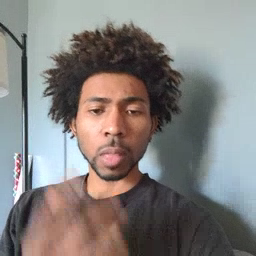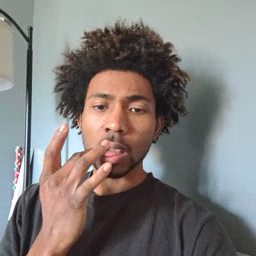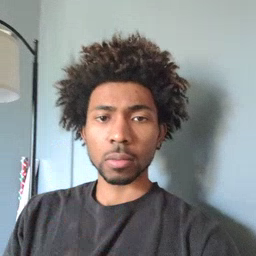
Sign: taste